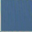
Piece: xx